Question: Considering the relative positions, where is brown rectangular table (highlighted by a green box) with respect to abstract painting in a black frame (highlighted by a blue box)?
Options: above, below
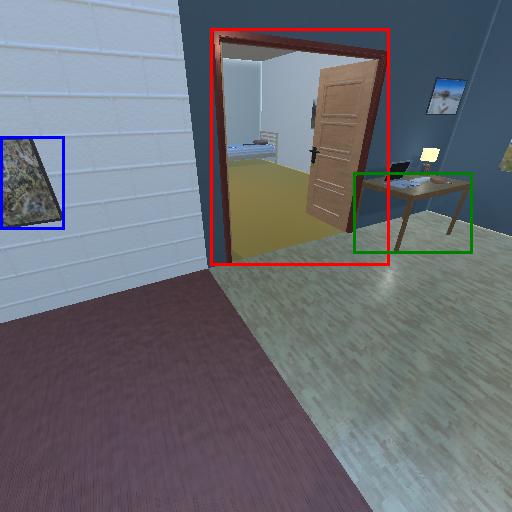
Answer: above